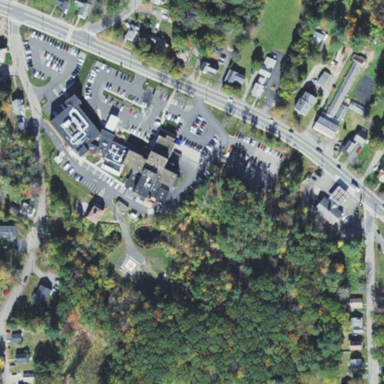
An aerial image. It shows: Hospital.